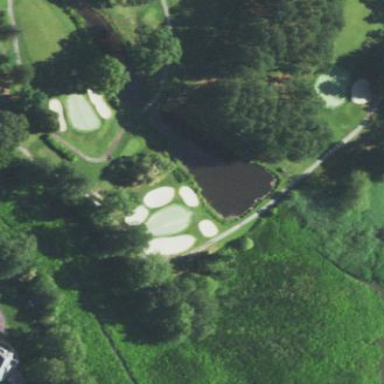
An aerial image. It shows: Water hazard on golf course.